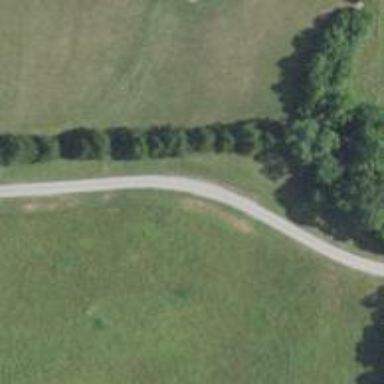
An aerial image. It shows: Residential road leading to private farm residences.